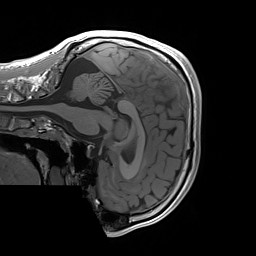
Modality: T1w
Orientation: sagittal
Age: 19
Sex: male